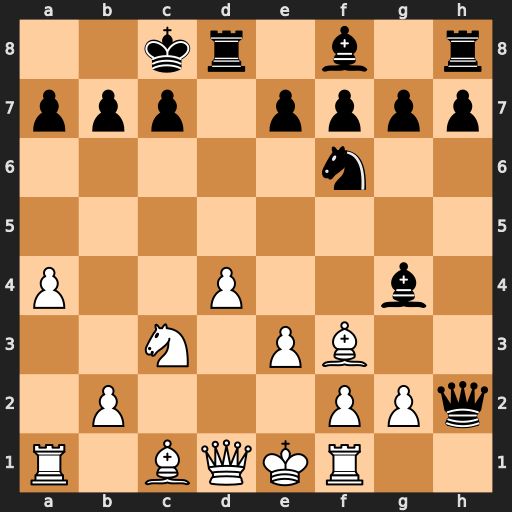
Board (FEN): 2kr1b1r/ppp1pppp/5n2/8/P2P2b1/2N1PB2/1P3PPq/R1BQKR2
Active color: w
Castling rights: Q
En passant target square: -
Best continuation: Bxg4+ Nxg4 Qxg4+